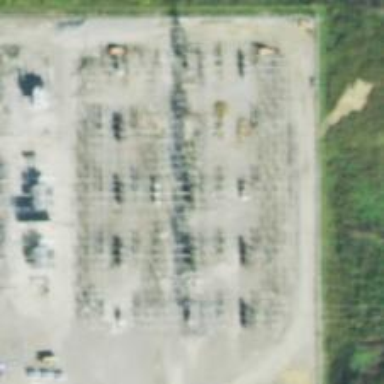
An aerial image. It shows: Switch used for power control.